Interaction volume radius: 10 \u00c5
Interaction volume height: 15 \u00c5
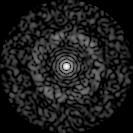
Disorder parameter: 0.8298